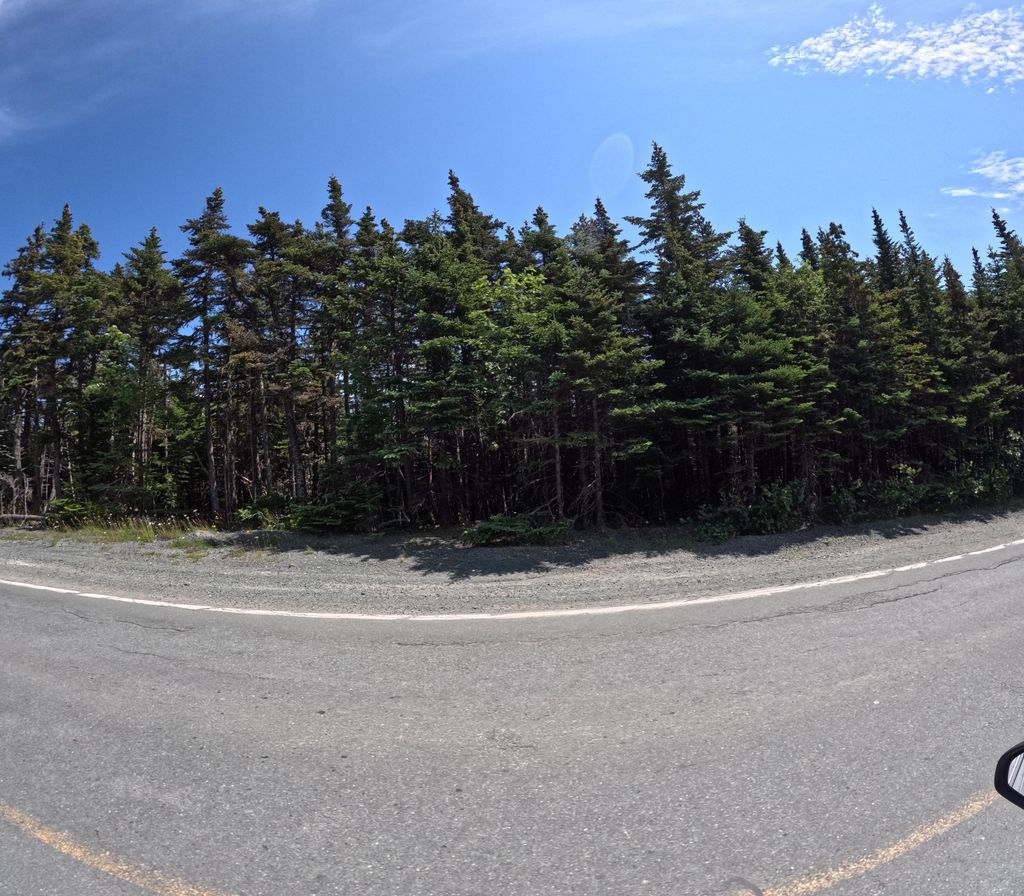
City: st_johns